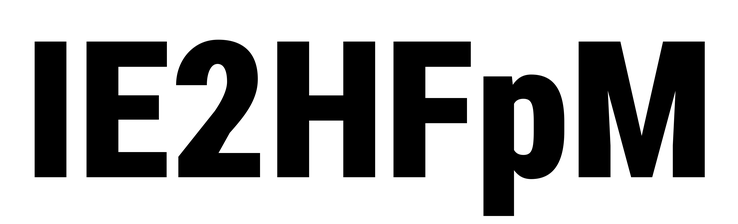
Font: Roboto_Condensed_Black